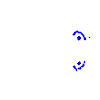
Particle: proton